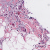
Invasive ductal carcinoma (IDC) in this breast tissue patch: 1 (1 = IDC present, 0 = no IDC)